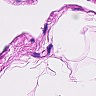
Metastatic tissue present: no